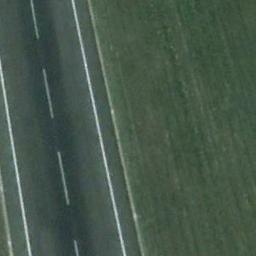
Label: runway